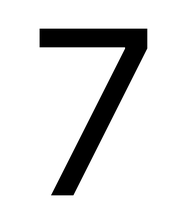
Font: Inter_Regular